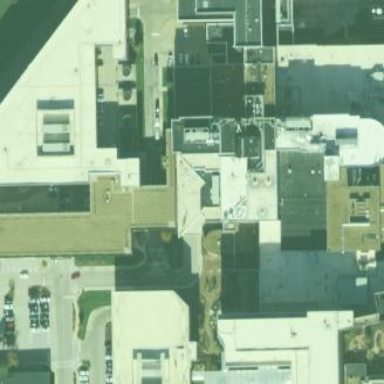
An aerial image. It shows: Hospital building.